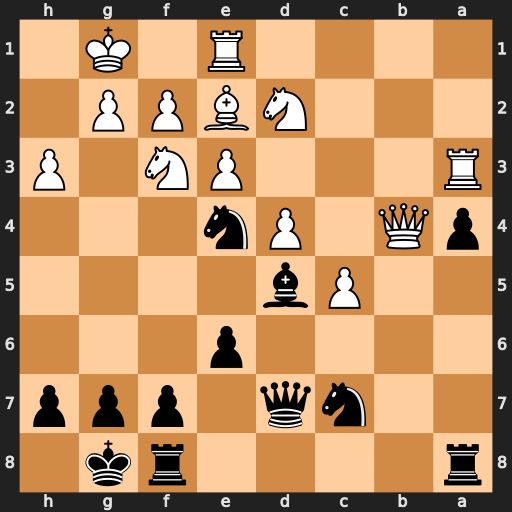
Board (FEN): r4rk1/2nq1ppp/4p3/2Pb4/pQ1Pn3/R3PN1P/3NBPP1/4R1K1
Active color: b
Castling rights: -
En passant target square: -
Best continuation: Rfb8 Qxb8+ Rxb8